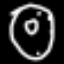
Label: donut